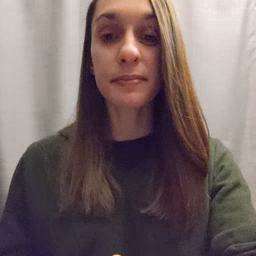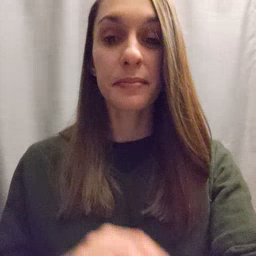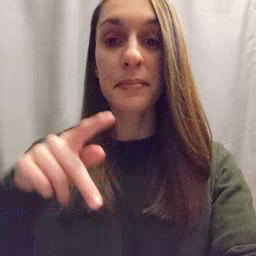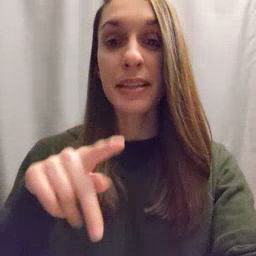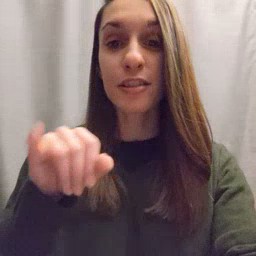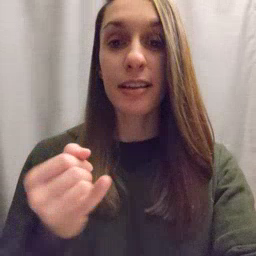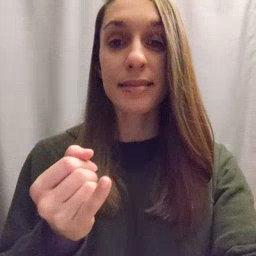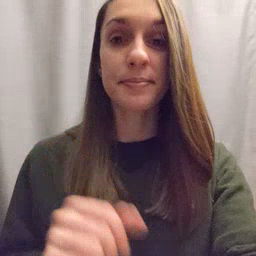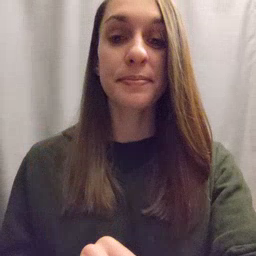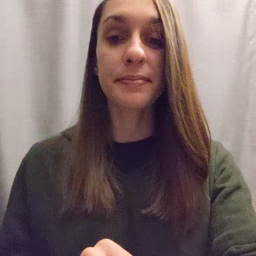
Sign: pajamas